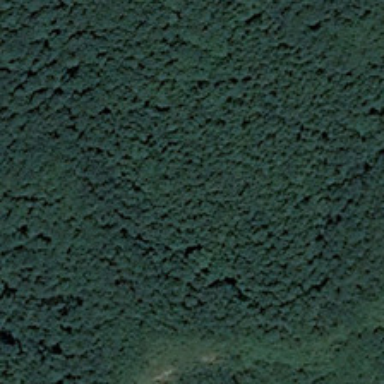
Part of forest in it while with lots of dark green plants and a few light green plants in side .